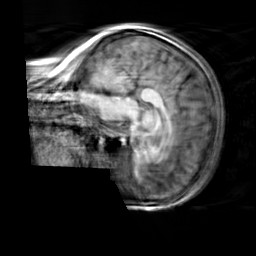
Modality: T1w
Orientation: sagittal
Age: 40
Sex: female
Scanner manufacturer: siemens
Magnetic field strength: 3 T
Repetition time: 2.3 s
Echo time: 0.00303 s